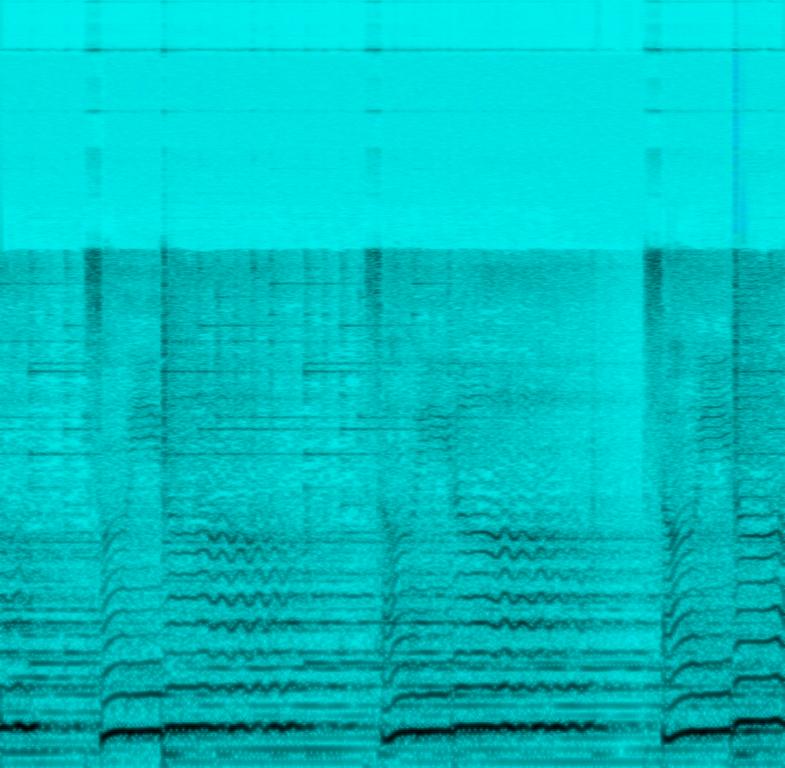
This song contains a soft synth pad playing long notes. With every drum kick hit a bell sounding instrument is playing a repeating melody. A male voice is singing a melody or mantra. The whole recording is full of reverb and not of the best sound-quality. This song may be playing while slowly moving/dancing.